Question: I need to do an layout in which 4 images are shown in a box in different sizes using XML.

The box is a with a fixed height and in the width. It is not a Requirement to do this using a LinearLayout.
I tried to do it using weights and weightsum, but there was no success.
'''
<LinearLayout
android:layout_width="fill_parent"
android:layout_height="300dp"
android:layout_margin="10dp" >
<ImageView
android:layout_width="0dp"
android:layout_height="fill_parent"
android:layout_weight="1"
android:src="@drawable/image1" />
<ImageView
android:layout_width="0dp"
android:layout_height="fill_parent"
android:layout_weight="1"
android:src="@drawable/image2" />
<ImageView
android:layout_width="0dp"
android:layout_height="fill_parent"
android:layout_weight="2"
android:src="@drawable/image3" />
<ImageView
android:layout_width="0dp"
android:layout_height="fill_parent"
android:layout_weight="2"
android:src="@drawable/image4" />
</LinearLayout>
'''
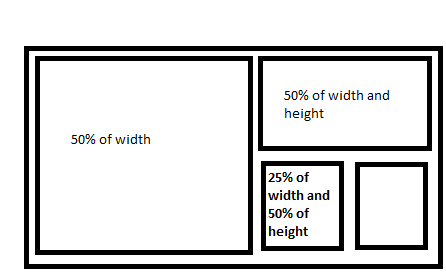
Answer: Here an example:
'''
<?xml version="1.0" encoding="utf-8"?>
<LinearLayout xmlns:android="http://schemas.android.com/apk/res/android"
android:orientation="horizontal" android:layout_width="match_parent"
android:layout_height="match_parent"
android:weightSum="2">
<ImageView
android:layout_width="match_parent"
android:layout_height="match_parent"
android:id="@+id/imageView"
android:layout_weight="1" />
<LinearLayout
android:orientation="vertical"
android:layout_width="fill_parent"
android:layout_height="fill_parent"
android:layout_weight="1"
android:weightSum="2">
<ImageView
android:layout_width="match_parent"
android:layout_height="match_parent"
android:id="@+id/imageView2"
android:layout_weight="1" />
<LinearLayout
android:orientation="horizontal"
android:layout_width="fill_parent"
android:layout_height="fill_parent"
android:layout_weight="1"
android:weightSum="2">
<ImageView
android:layout_width="match_parent"
android:layout_height="match_parent"
android:id="@+id/imageView3"
android:layout_weight="1" />
<ImageView
android:layout_width="match_parent"
android:layout_height="match_parent"
android:id="@+id/imageView4"
android:layout_weight="1" />
</LinearLayout>
</LinearLayout>
</LinearLayout>
'''